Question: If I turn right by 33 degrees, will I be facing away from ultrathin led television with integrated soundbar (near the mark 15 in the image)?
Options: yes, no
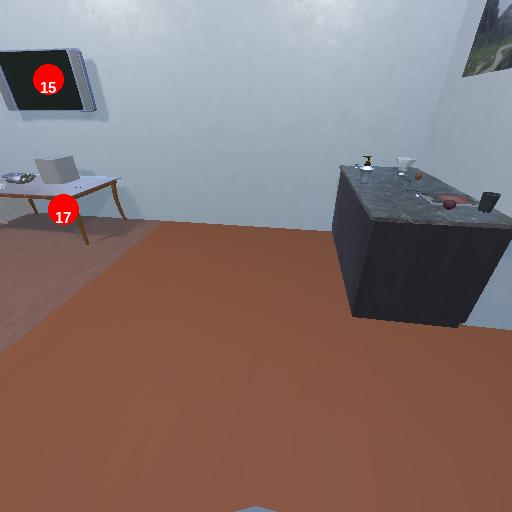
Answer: yes